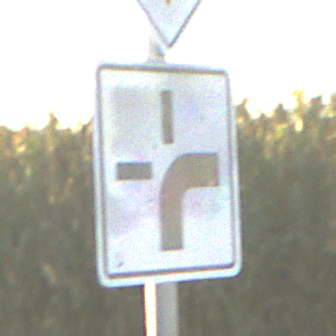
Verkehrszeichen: VerlaufVorfahrtsstrasse3
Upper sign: Vorfahrtsstrasse
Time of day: SunriseSunset
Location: Outdoor (RoadRail)
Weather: Clear
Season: NotSpecified
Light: Natural